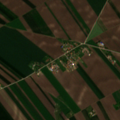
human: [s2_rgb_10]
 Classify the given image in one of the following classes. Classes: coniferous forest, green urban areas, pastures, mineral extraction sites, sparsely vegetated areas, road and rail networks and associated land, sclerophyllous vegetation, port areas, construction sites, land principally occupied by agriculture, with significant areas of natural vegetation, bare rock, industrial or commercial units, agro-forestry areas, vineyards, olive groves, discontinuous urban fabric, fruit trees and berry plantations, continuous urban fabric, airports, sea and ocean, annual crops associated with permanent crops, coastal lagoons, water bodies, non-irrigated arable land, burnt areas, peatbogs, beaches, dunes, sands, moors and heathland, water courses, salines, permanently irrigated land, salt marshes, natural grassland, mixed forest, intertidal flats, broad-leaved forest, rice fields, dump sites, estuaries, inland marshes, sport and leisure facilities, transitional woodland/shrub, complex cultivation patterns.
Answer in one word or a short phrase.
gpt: non-irrigated arable land, complex cultivation patterns